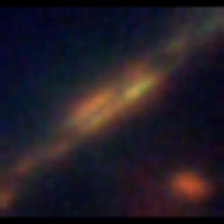
Taxon: Diatom_aggregate
Group: Diatoms